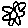
Label: flower